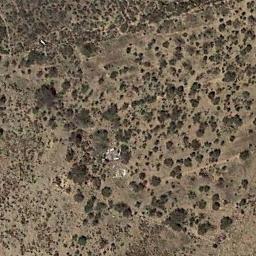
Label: chaparral